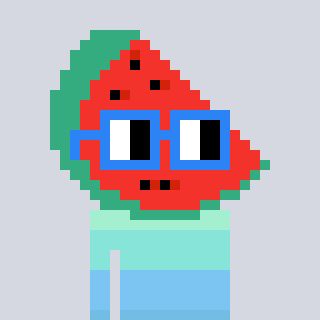
a pixel art character with square blue glasses, a watermelon-shaped head and a magenta-colored body on a cool background